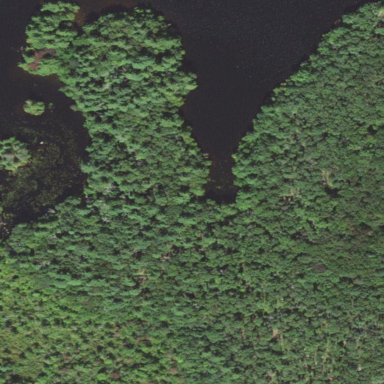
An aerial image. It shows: Needle-leaved woodland.